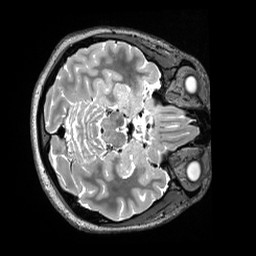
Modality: T2w
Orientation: axial
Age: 24
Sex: female
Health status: ill
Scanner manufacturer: siemens
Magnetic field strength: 3 T
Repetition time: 3.2 s
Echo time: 0.563 s